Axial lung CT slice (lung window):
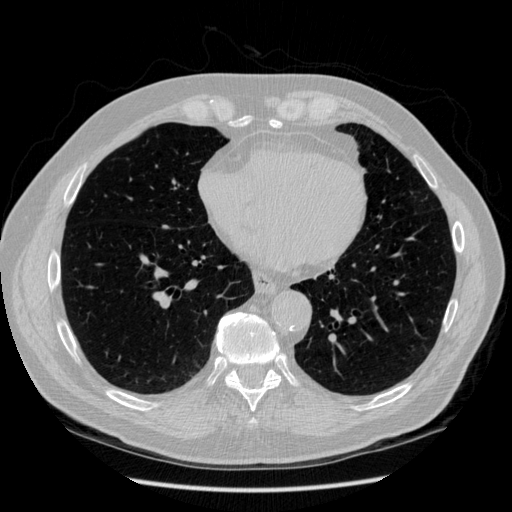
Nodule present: no